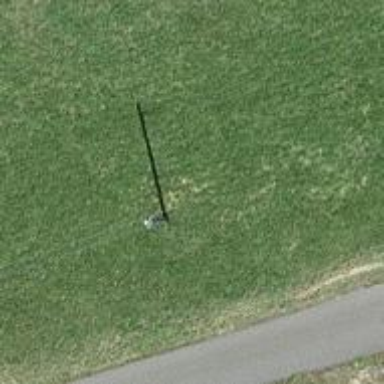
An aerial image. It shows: Power pole.